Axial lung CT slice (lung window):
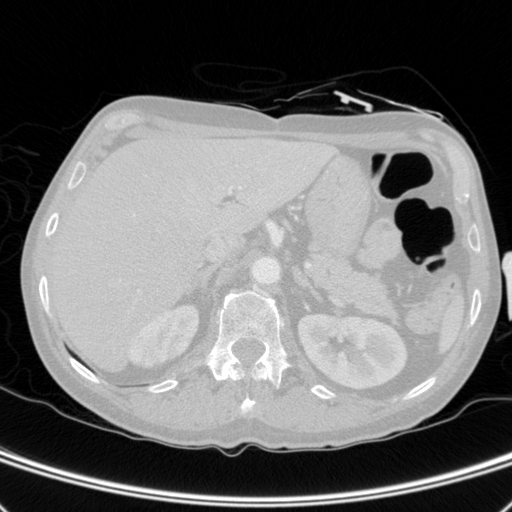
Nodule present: no